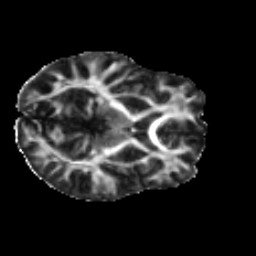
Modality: FA
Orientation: axial
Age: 34
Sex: female
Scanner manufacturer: ge
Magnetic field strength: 3 T
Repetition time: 7.8 s
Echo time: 0.0606 s